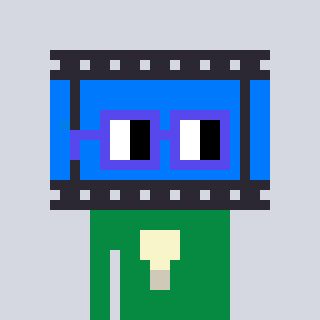
a pixel art character with square blue glasses, a film strip-shaped head and a green-colored body on a cool background